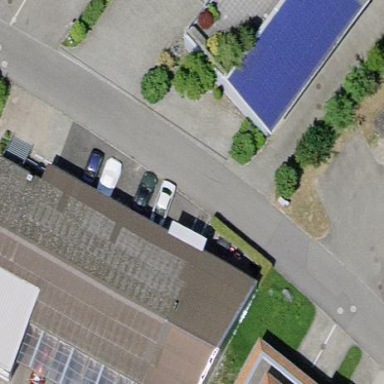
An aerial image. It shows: Building that houses car repair shop.